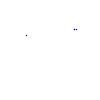
Particle: proton